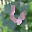
Label: 6